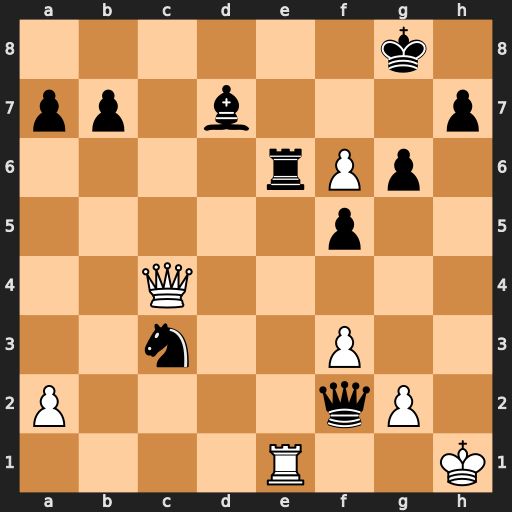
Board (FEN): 6k1/pp1b3p/4rPp1/5p2/2Q5/2n2P2/P4qP1/4R2K
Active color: w
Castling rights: -
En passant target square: -
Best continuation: Rxe6 Qf1+ Qxf1